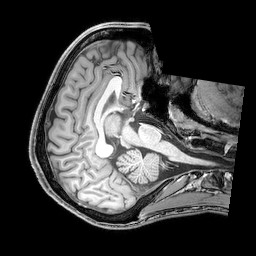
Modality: T1w
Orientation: axial